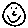
Label: smiley face